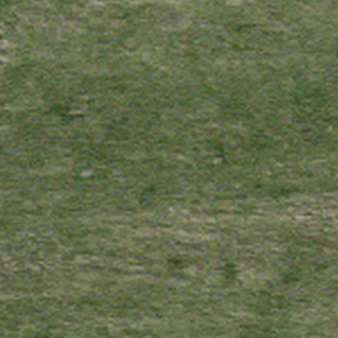
Label: other